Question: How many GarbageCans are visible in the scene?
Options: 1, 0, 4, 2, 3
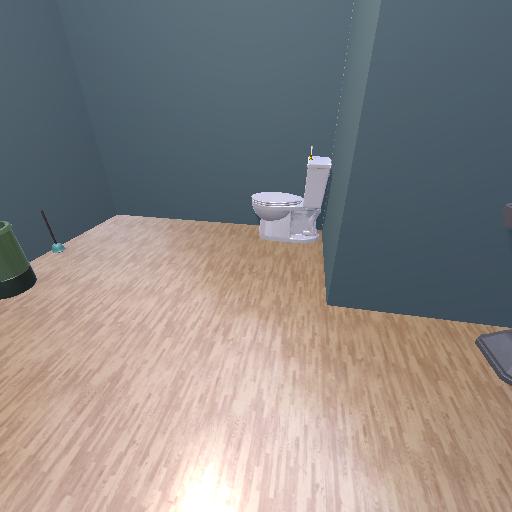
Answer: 1